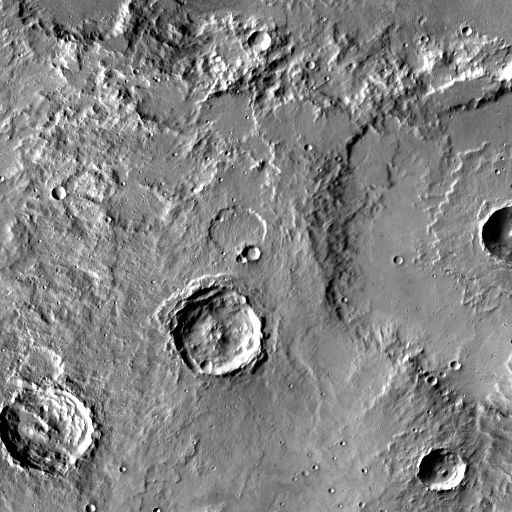
Crater classes present: Background, Other, Layered, Buried, Secondary